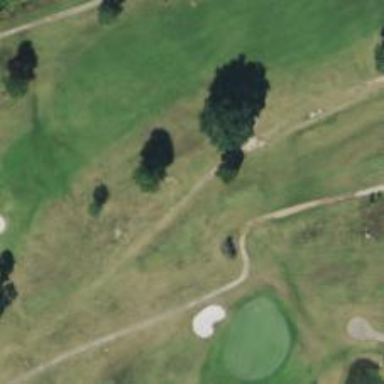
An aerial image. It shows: Service road along golf path.